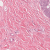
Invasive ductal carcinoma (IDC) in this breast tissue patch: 0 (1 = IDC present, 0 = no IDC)